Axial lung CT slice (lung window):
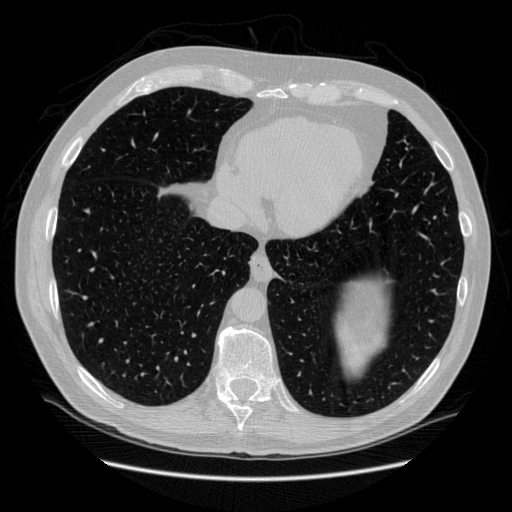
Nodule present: no